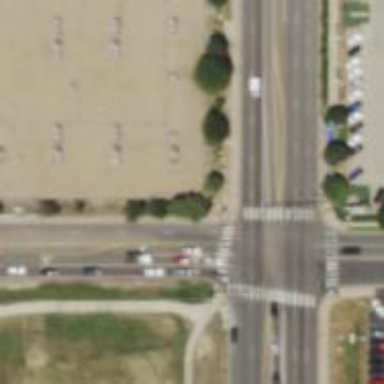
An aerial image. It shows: Asphalt footway with zebra crossing.